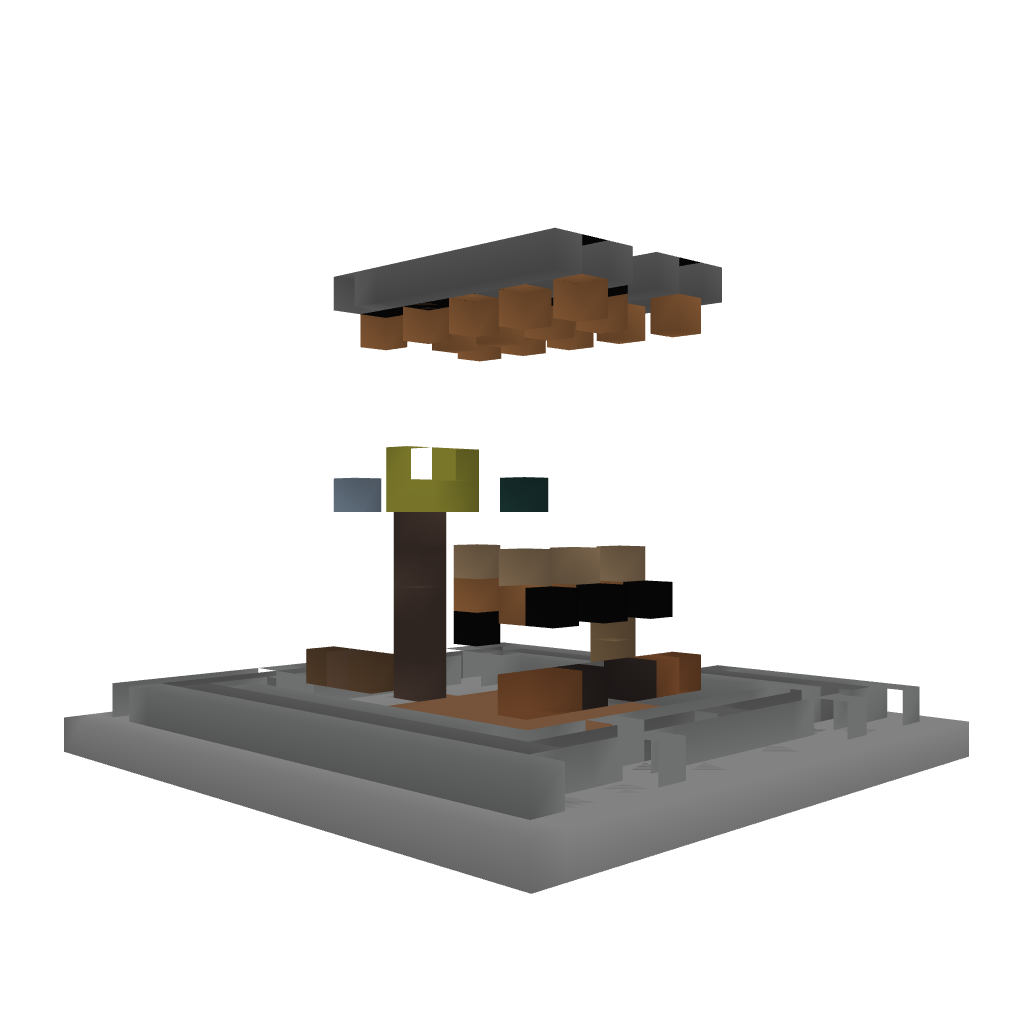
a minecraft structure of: Modern House 004